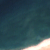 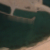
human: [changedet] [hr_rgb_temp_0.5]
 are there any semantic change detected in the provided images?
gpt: An island was made above in the sea.